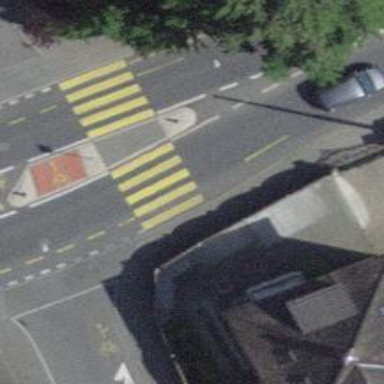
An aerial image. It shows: Pedestrian crossing with zebra markings on footway.